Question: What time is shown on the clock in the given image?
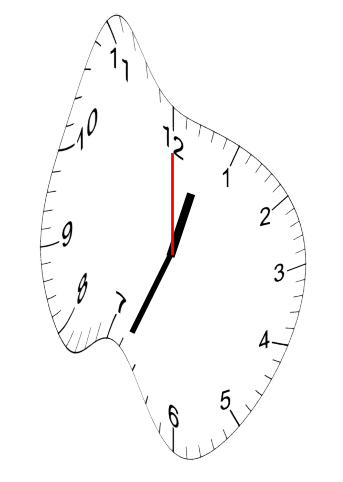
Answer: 12:34:00